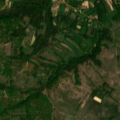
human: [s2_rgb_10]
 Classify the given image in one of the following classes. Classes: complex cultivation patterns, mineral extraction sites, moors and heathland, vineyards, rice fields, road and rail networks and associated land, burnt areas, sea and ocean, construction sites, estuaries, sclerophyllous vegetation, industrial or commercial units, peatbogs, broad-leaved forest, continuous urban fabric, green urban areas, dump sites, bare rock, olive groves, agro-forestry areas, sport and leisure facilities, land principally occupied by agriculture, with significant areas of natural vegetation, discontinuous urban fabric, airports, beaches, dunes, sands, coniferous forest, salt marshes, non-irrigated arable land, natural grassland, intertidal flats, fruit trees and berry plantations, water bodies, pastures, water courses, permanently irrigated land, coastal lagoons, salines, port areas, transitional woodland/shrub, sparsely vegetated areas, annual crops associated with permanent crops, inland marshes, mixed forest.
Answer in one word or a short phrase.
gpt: discontinuous urban fabric, complex cultivation patterns, land principally occupied by agriculture, with significant areas of natural vegetation, broad-leaved forest